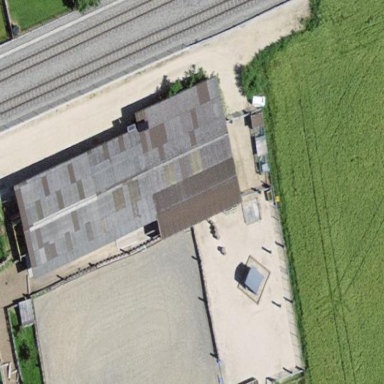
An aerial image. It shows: Farm auxiliary building.